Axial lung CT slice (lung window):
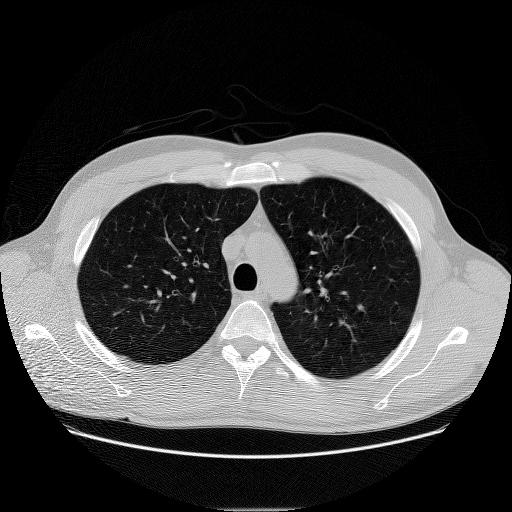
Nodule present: no